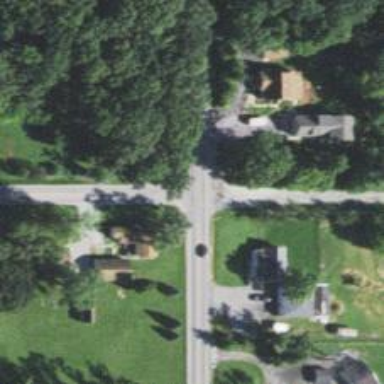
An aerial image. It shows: Stop road.